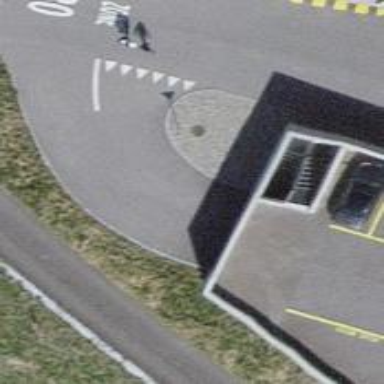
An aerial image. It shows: Parking entrance.